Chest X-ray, PA view. Patient: 49 years old, sex F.
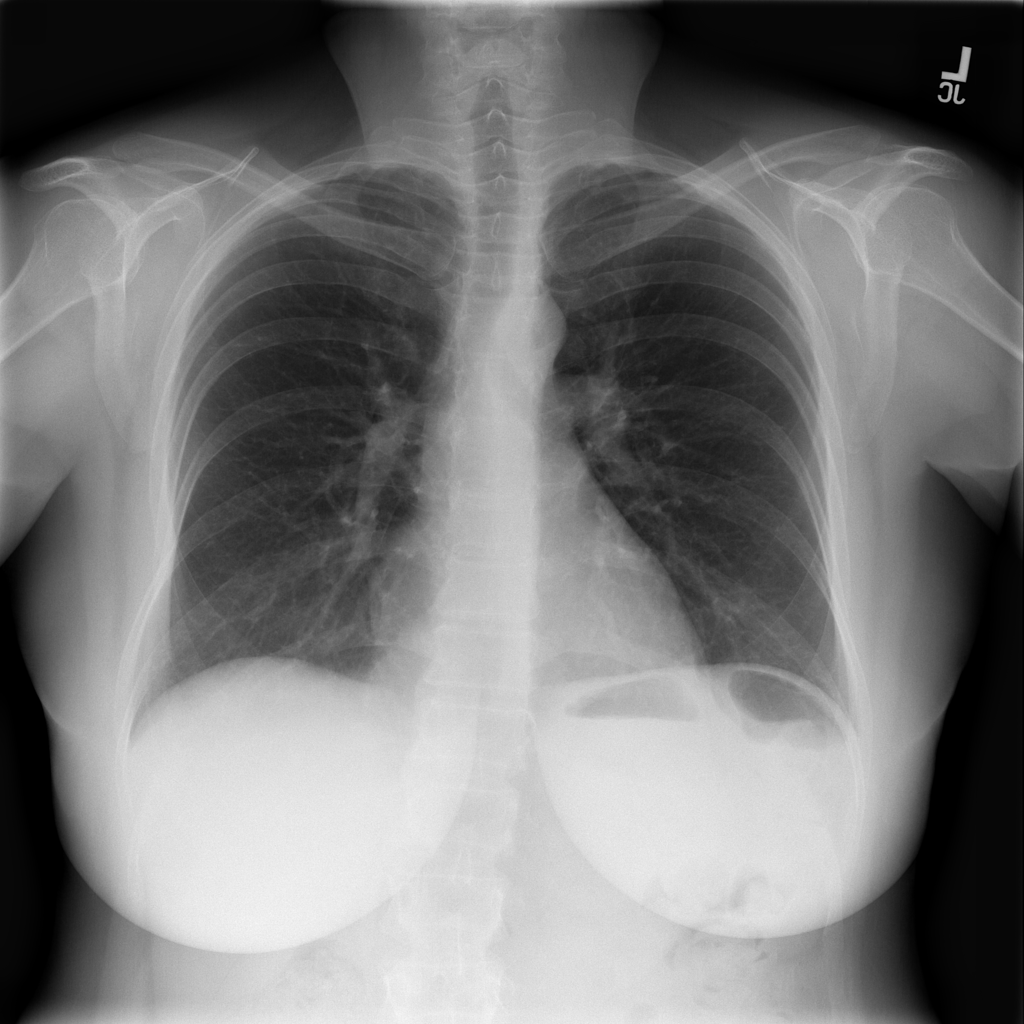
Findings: No Finding